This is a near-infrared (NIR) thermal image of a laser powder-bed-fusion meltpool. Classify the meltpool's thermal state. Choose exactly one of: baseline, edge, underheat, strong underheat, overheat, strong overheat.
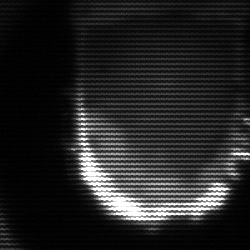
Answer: baseline